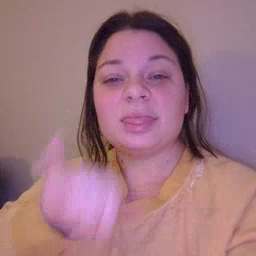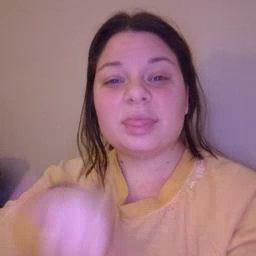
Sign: that